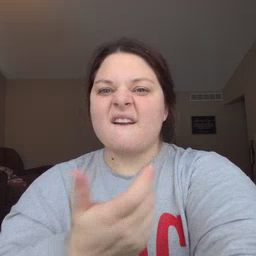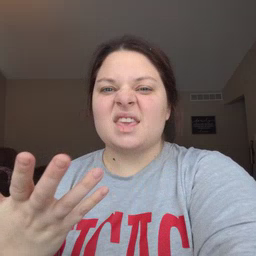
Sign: every